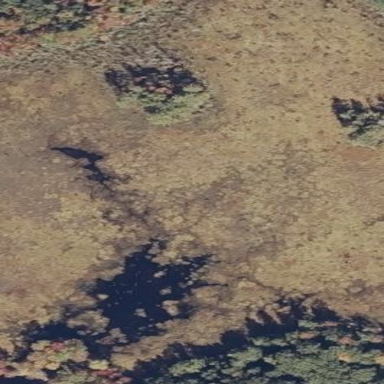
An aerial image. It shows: Landscape with heath vegetation.